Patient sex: F
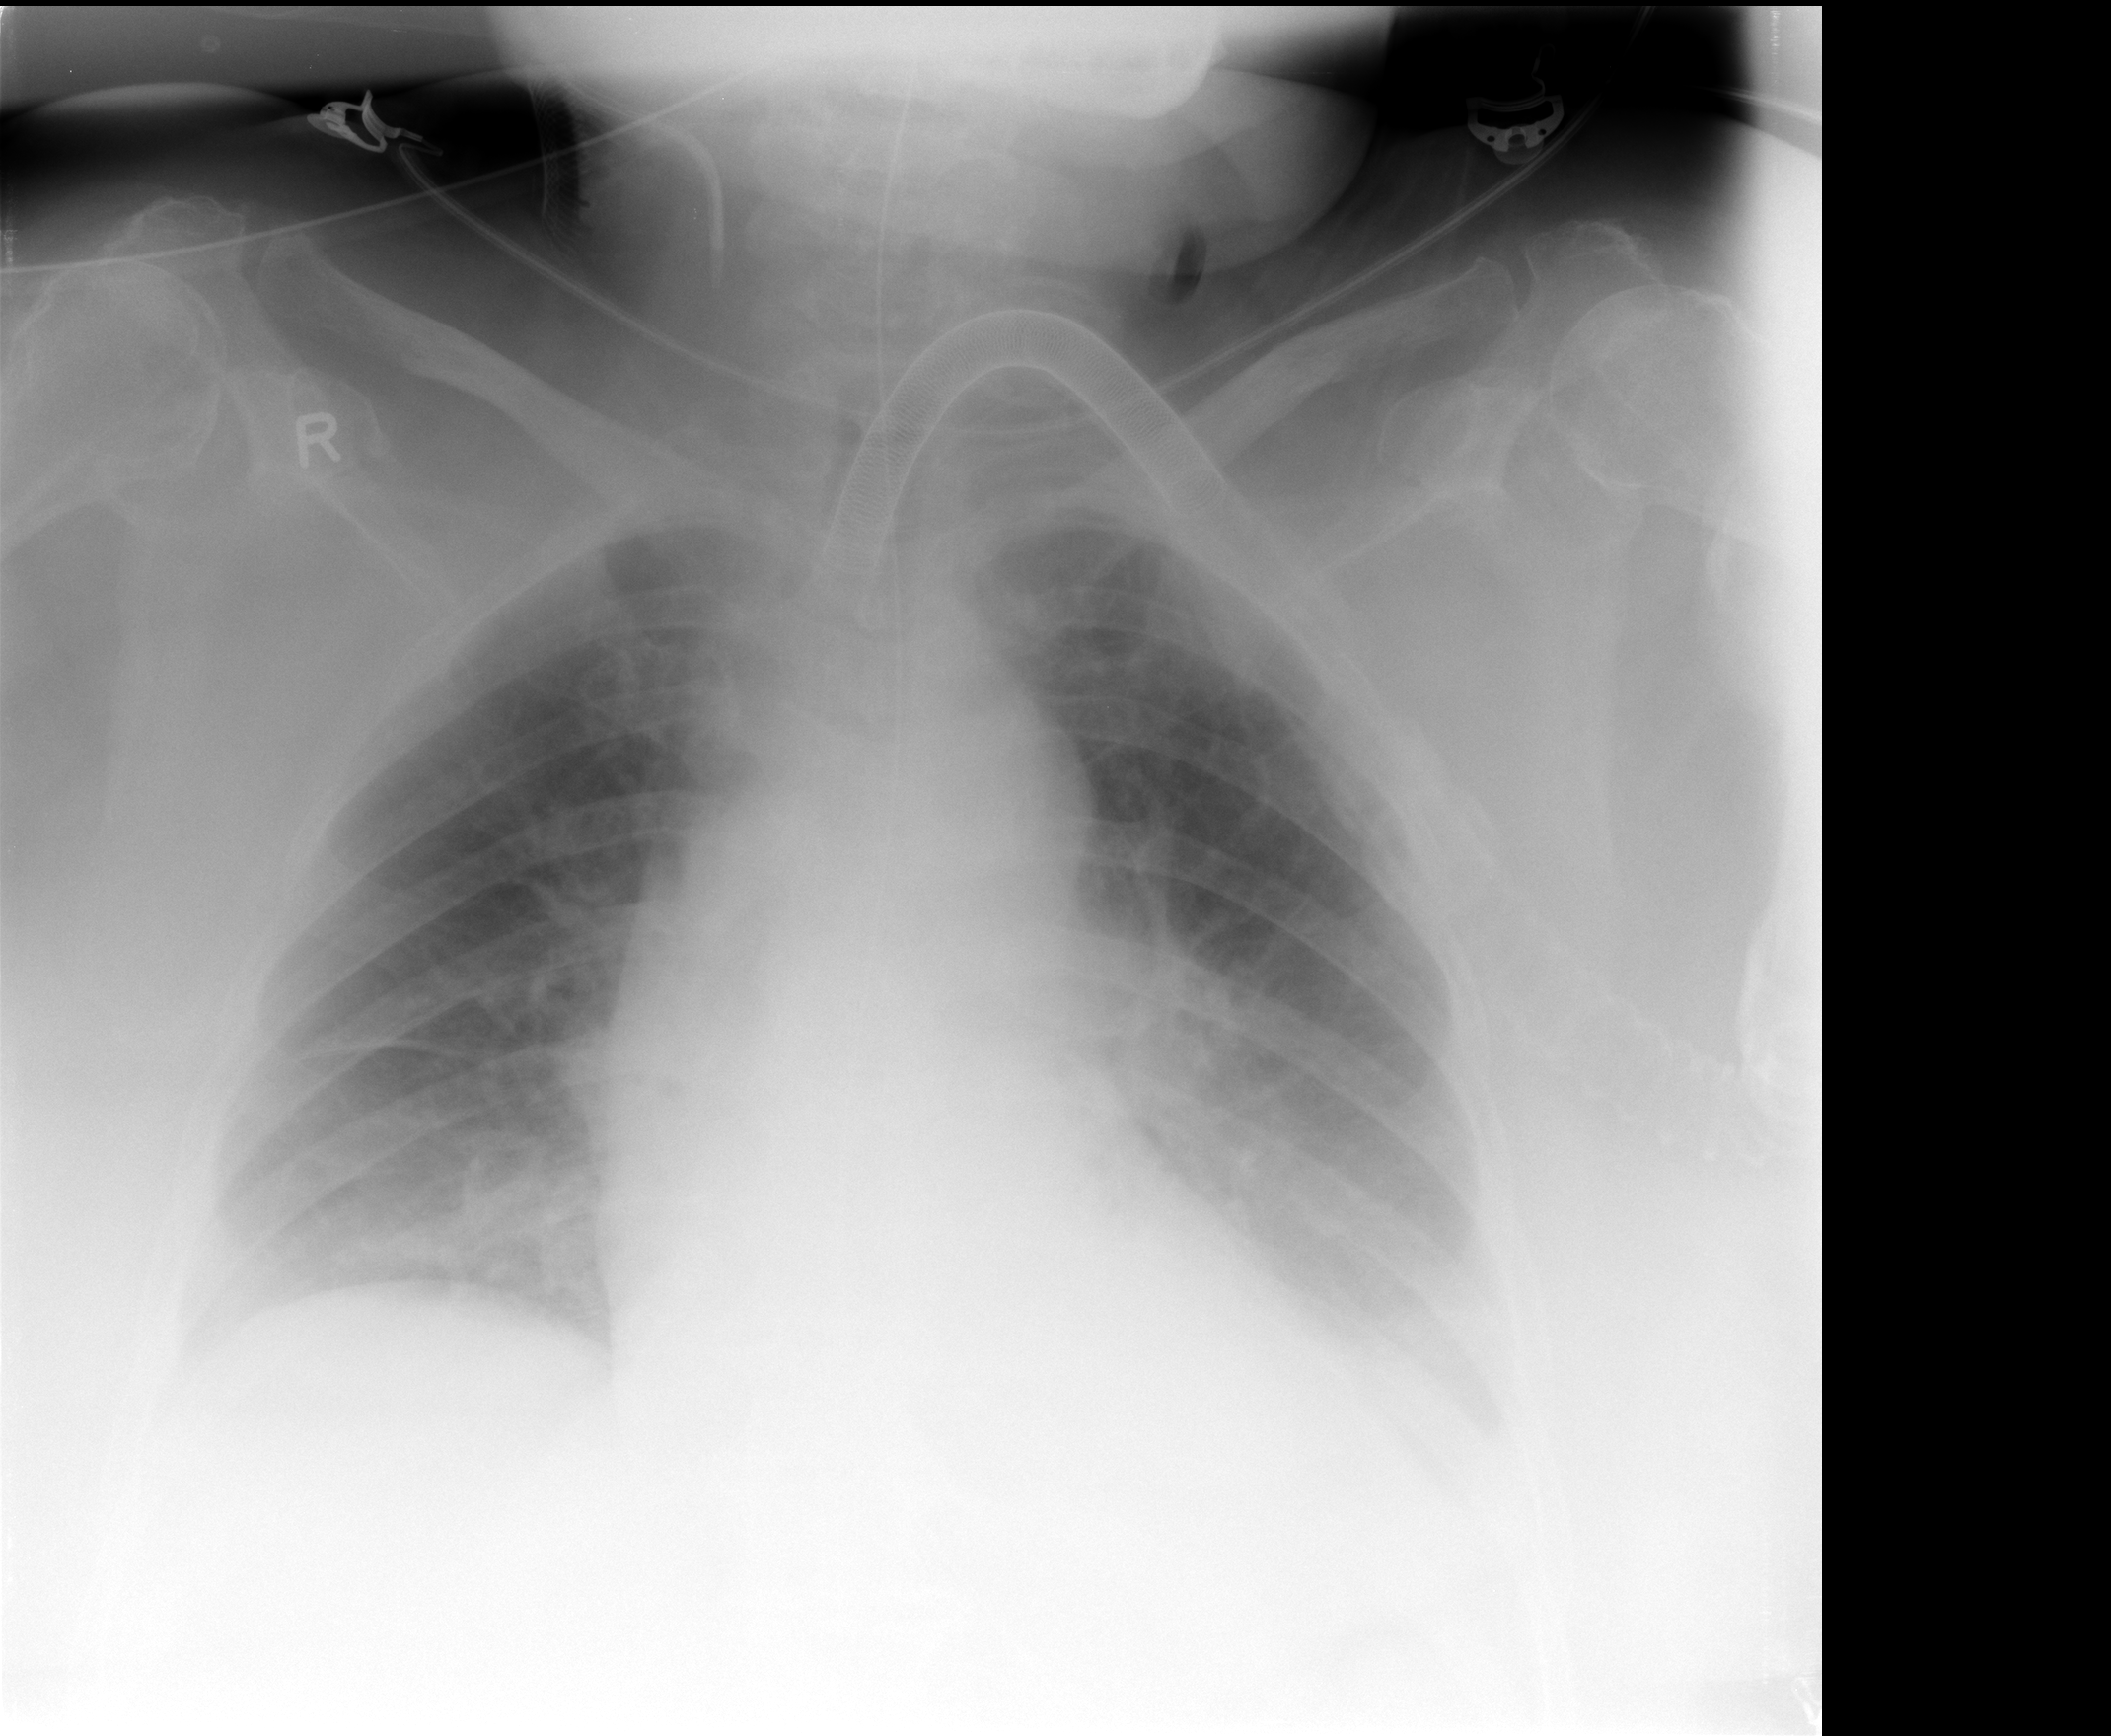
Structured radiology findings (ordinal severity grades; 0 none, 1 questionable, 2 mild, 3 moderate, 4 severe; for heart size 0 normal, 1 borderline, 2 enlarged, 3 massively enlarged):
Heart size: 0
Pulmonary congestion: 0
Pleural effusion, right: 0
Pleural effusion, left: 1
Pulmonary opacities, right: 0
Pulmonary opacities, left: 0
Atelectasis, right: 1
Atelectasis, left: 0